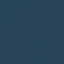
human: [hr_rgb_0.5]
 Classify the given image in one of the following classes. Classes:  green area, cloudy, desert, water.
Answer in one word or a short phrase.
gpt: water